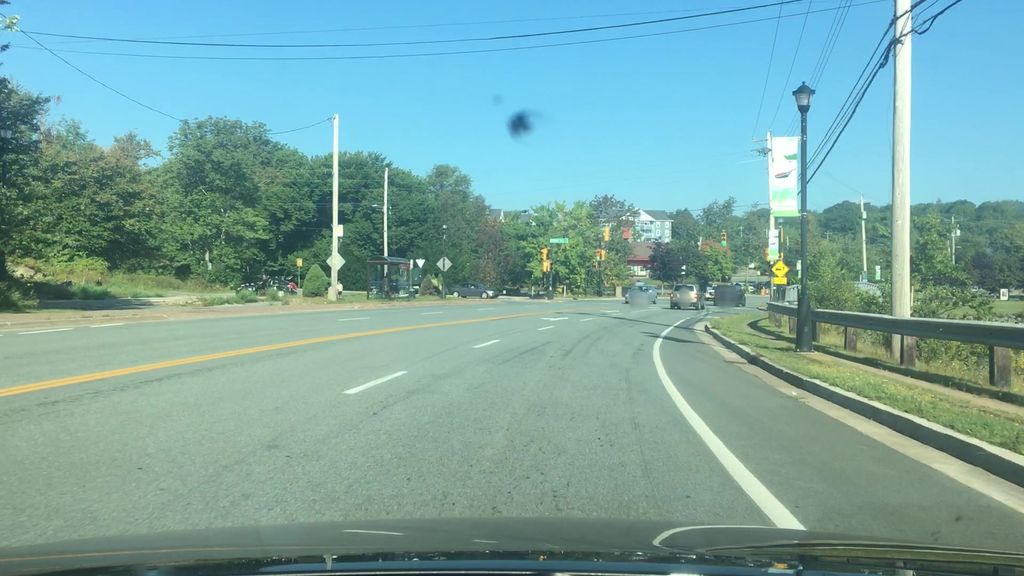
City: halifax